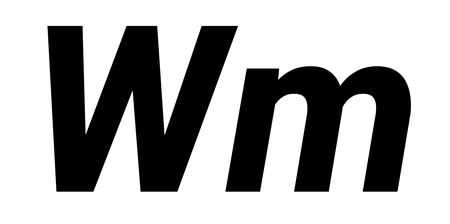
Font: Roboto-Italic_ExtraBold_Italic